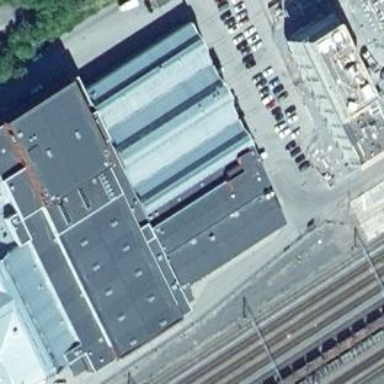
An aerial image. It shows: Building with saltbox-shaped roof. It consists of different parts.